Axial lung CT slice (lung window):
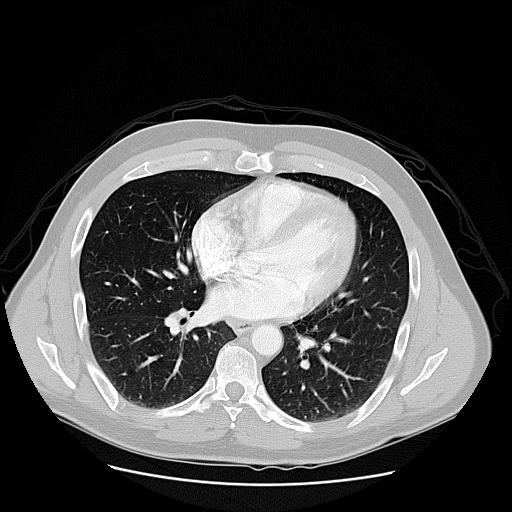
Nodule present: no